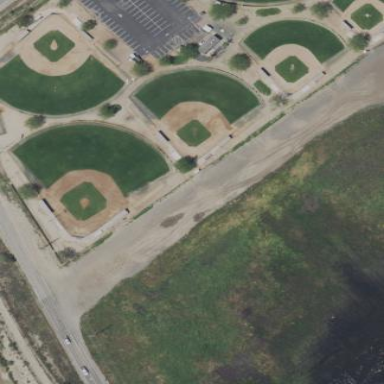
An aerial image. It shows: Baseball pitch for leisure land activities.